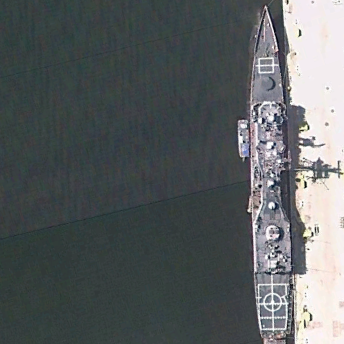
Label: cruiser